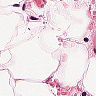
Metastatic tissue present: no